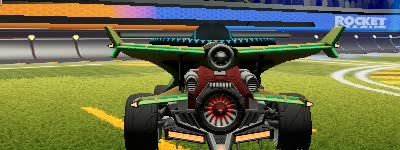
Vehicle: aftershock